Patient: sex F, age 46
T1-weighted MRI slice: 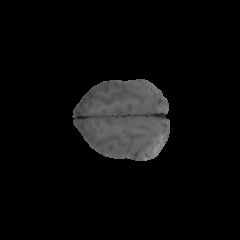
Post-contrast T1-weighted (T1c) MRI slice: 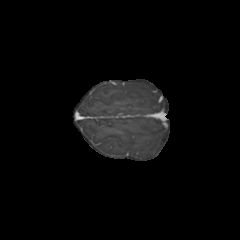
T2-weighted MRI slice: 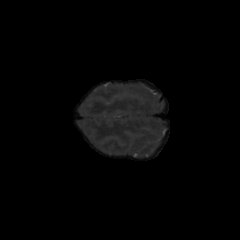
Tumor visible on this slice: no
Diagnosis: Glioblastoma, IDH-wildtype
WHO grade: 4